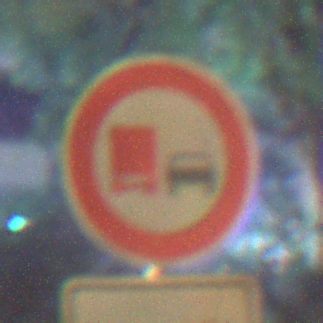
Verkehrszeichen: UeberholverbotKraftfahrzeuge
Zusatzzeichen unten: ZeitangabenMitBeschraenkungAufWochentage8
Umgebung: Outdoor, Suburban
Tageszeit: Night
Wetter: PartlyCloudy
Licht: Artificial
Jahreszeit: NotSpecified
Kontrast: HighContrast